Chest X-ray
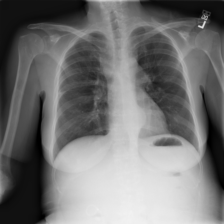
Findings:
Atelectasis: negative
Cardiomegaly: negative
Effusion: negative
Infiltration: negative
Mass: positive
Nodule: negative
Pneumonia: negative
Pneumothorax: negative
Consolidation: negative
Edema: negative
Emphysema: negative
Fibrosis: negative
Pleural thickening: negative
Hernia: negative